Question: I just want to add the google API to have a little map in a website, but I noticed, that the info window opens and then if I close it i cant open it again, I need to refresh the page.
Any idea how can a fix this little bug? Here is my code.
'''
function initialize() {
if (GBrowserIsCompatible()) {
var map = new GMap2(document.getElementById("map_canvas"));
map.setCenter(new GLatLng(42.42895, 19.27435), 14);
map.setUIToDefault();
var marker = new GMarker(new GLatLng(42.42895, 19.27435), {
draggable: false,
title: 'Kuca nemanja'
});
GEvent.addListener(marker, "click", function() {
marker.openInfoWindowHtml('<b>Ovde zivi moj drug <a href="#">link</a></b>');
map.closeInfoWindow();
});
map.addOverlay(marker);
}
'''

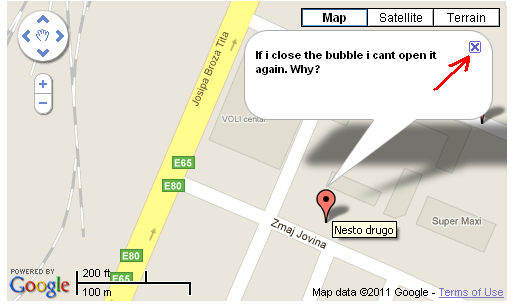
Answer: Just for everyone to know, the map.closeInfoWindow(); caused the infowindow to close before the close button was clicked therefore when try opening the infowindow again the item could not be opened it was 'double closed'.
'''
GEvent.addListener(marker, "click", function() {
marker.openInfoWindowHtml('<b>Ovde zivi moj drug <a href="#">link</a></b>');
});
'''